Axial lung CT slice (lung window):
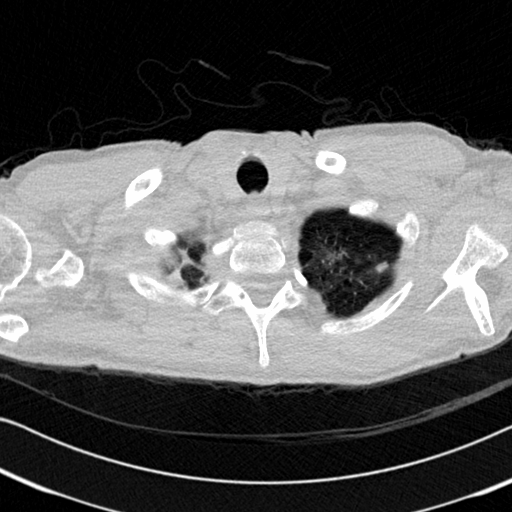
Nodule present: yes
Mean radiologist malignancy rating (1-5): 2